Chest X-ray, PA view. Patient: 30 years old, sex M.
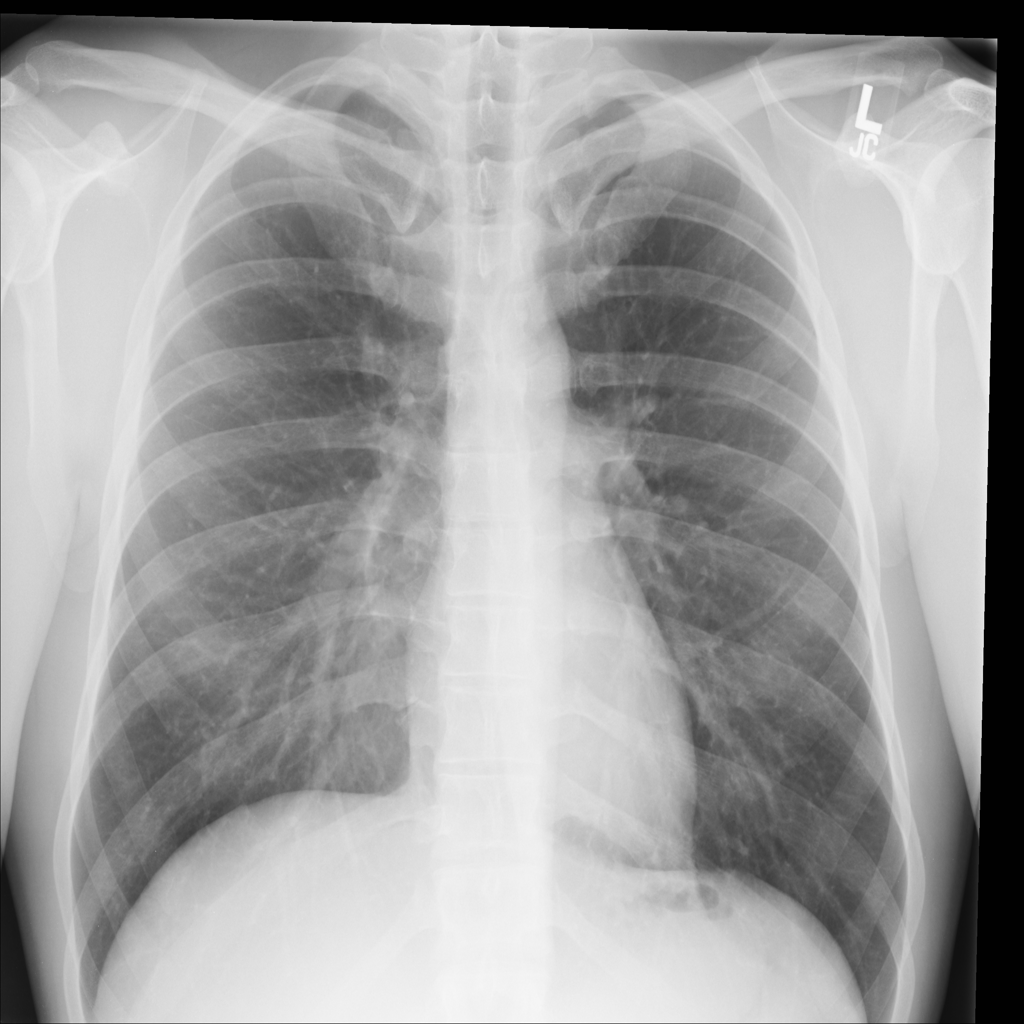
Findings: No Finding